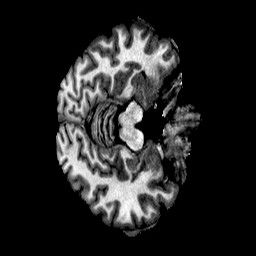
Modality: T1w
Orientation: axial
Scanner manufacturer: ge
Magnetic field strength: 3 T
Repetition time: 0.00766 s
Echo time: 0.003476 s